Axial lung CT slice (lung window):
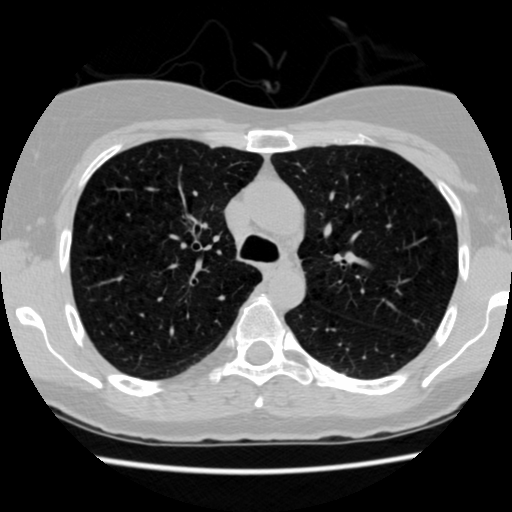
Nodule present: no